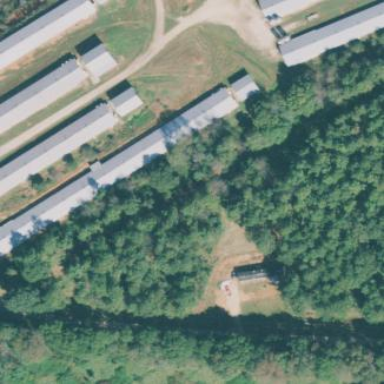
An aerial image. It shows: Farm auxiliary building.